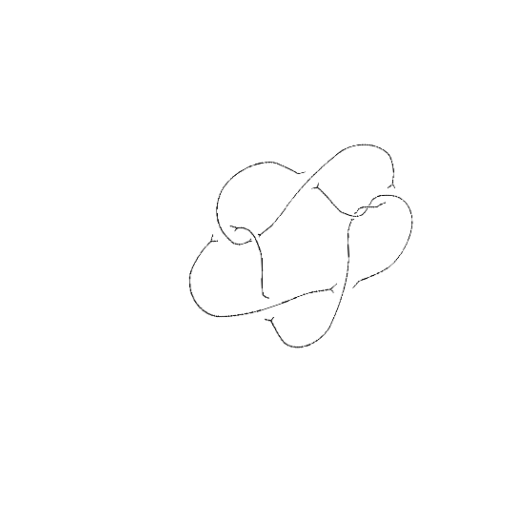
Crossing number: 8